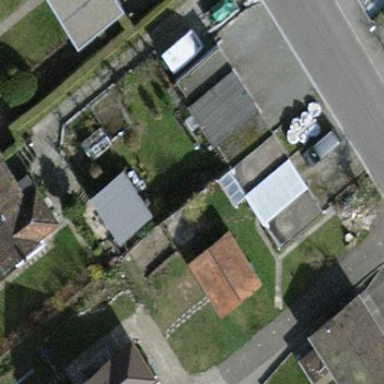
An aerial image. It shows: Garage.